Question: I am trying solve the differential equation  by first putting it in normal, which, if I did it correctly, should be dx/dt = a8 1/3 x - 1/3 b8, where a8 is the second derivative, and b8 is the third derivative. Here is a portion of my code:
'''
matlabFunction( [a8 +x8/3 - b8/3; a8; b8],'vars',{t,[b8;a8;x8]},'file','DE_11')
'''
And here are the errors I get:
'''
Error using sym/cat>checkDimensions (line 75)
CAT arguments dimensions are not consistent.
Error in sym/cat>catMany (line 38)
[resz, ranges] = checkDimensions(sz,dim);
Error in sym/cat (line 27)
ySym = catMany(dim, strs);
Error in sym/vertcat (line 19)
ySym = cat(1,args{:});
'''
I honestly do not know what these messages are hinting at. I was hoping someone could help me decipher these error messages, and show me where I went wrong. My intention is, after these issues have been resolved, to use ode45 to solve the differential equation.
Thank you, and I apologize for my ignorance.
EDIT: Okay, after having aimlessly tried various things, I was able to get it to "work." Here is what I changed it to:
'''
matlabFunction([b8;a8;a8 - b8/3 - x8/3], 'vars',{t8,x8,[b8,a8]},'file','DE_11')
'''
However, I am not really certain as to why that worked, or if its even the correct input. Could someone perhaps show me why it worked? I understand that this [b8;a8;a8 - b8/3 - x8/3] represents a column vector containing my unknown functions, but I do not exactly understand this part {t8,x8,[b8,a8]}. I know that we are defining variables, but why do we use curly brackets, and why are some enclosed in square brackets, and others are not?
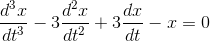
Answer: the error is caused by
'''
[a8 +x8/3 - b8/3; a8; b8]
'''
as this attempts to create a matrix with inconsistent dimensions as the first space separates column entries in the first row. using no spaces or spaces either side of the operators will solve this...
'''
[a8 + x8/3 - b8/3; a8; b8] or [a8+x8/3-b8/3; a8; b8]
'''
should work as intended.
see <URL>